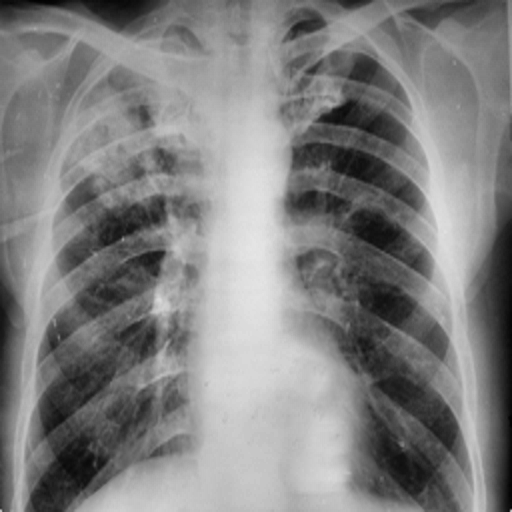
Finding: TUBERCULOSIS